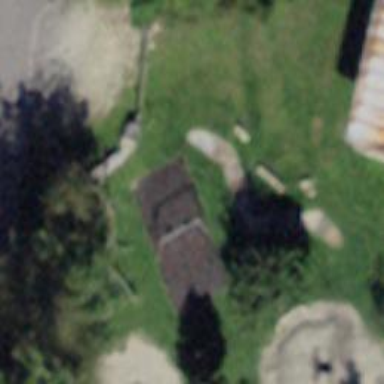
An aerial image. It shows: Playground with swings.